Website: lowes
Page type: delivery-shipping
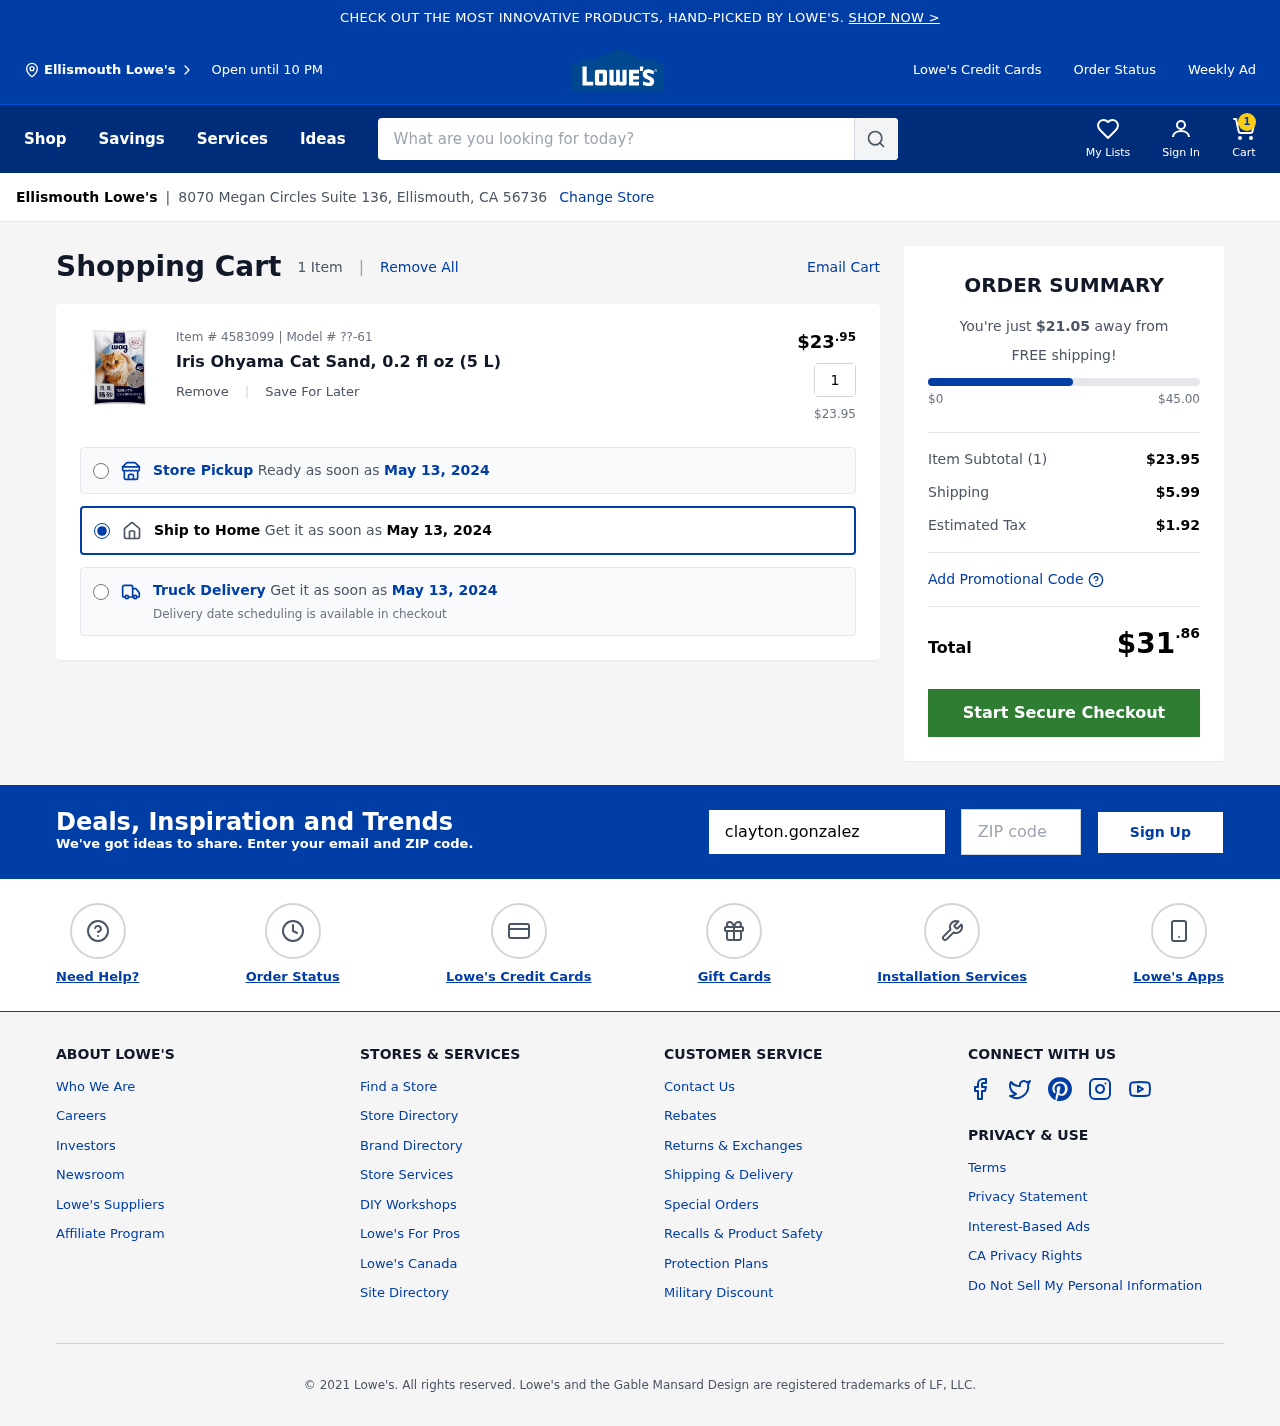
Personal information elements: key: PII_CITY
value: Ellismouth
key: PII_EMAIL
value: clayton.gonzalez@gmail.com
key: PII_POSTCODE
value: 56736
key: PII_STREET
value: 8070 Megan Circles Suite 136
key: PII_CITY2
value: Ellismouth
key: PII_CITY_STATE_ZIP
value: Ellismouth, CA 56736
Product elements: key: PRODUCT1_NAME
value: Iris Ohyama Cat Sand, 0.2 fl oz (5 L)
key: PRODUCT1_PRICE
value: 23.95
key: PRODUCT1_QUANTITY
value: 1
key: PRODUCT1_MODEL
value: ??-61
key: PRODUCT1_PRICE2
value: $23.95
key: PRODUCT1_ITEM_NUMBER
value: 4583099
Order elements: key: ORDER_NUM_ITEMS
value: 1
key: ORDER_DELIVERY_DATE
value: May 13, 2024
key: ORDER_DELIVERY_DATE2
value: May 13, 2024
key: ORDER_DELIVERY_DATE3
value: May 13, 2024
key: AMOUNT_TO_FREE_SHIPPING
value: $21.05
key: ORDER_SUBTOTAL
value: $23.95
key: ORDER_SHIPPING_COST
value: $5.99
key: ORDER_TAX
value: $1.92
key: ORDER_TOTAL
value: $31.86
Search elements: key: HEADER_SEARCH
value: What are you looking for today?